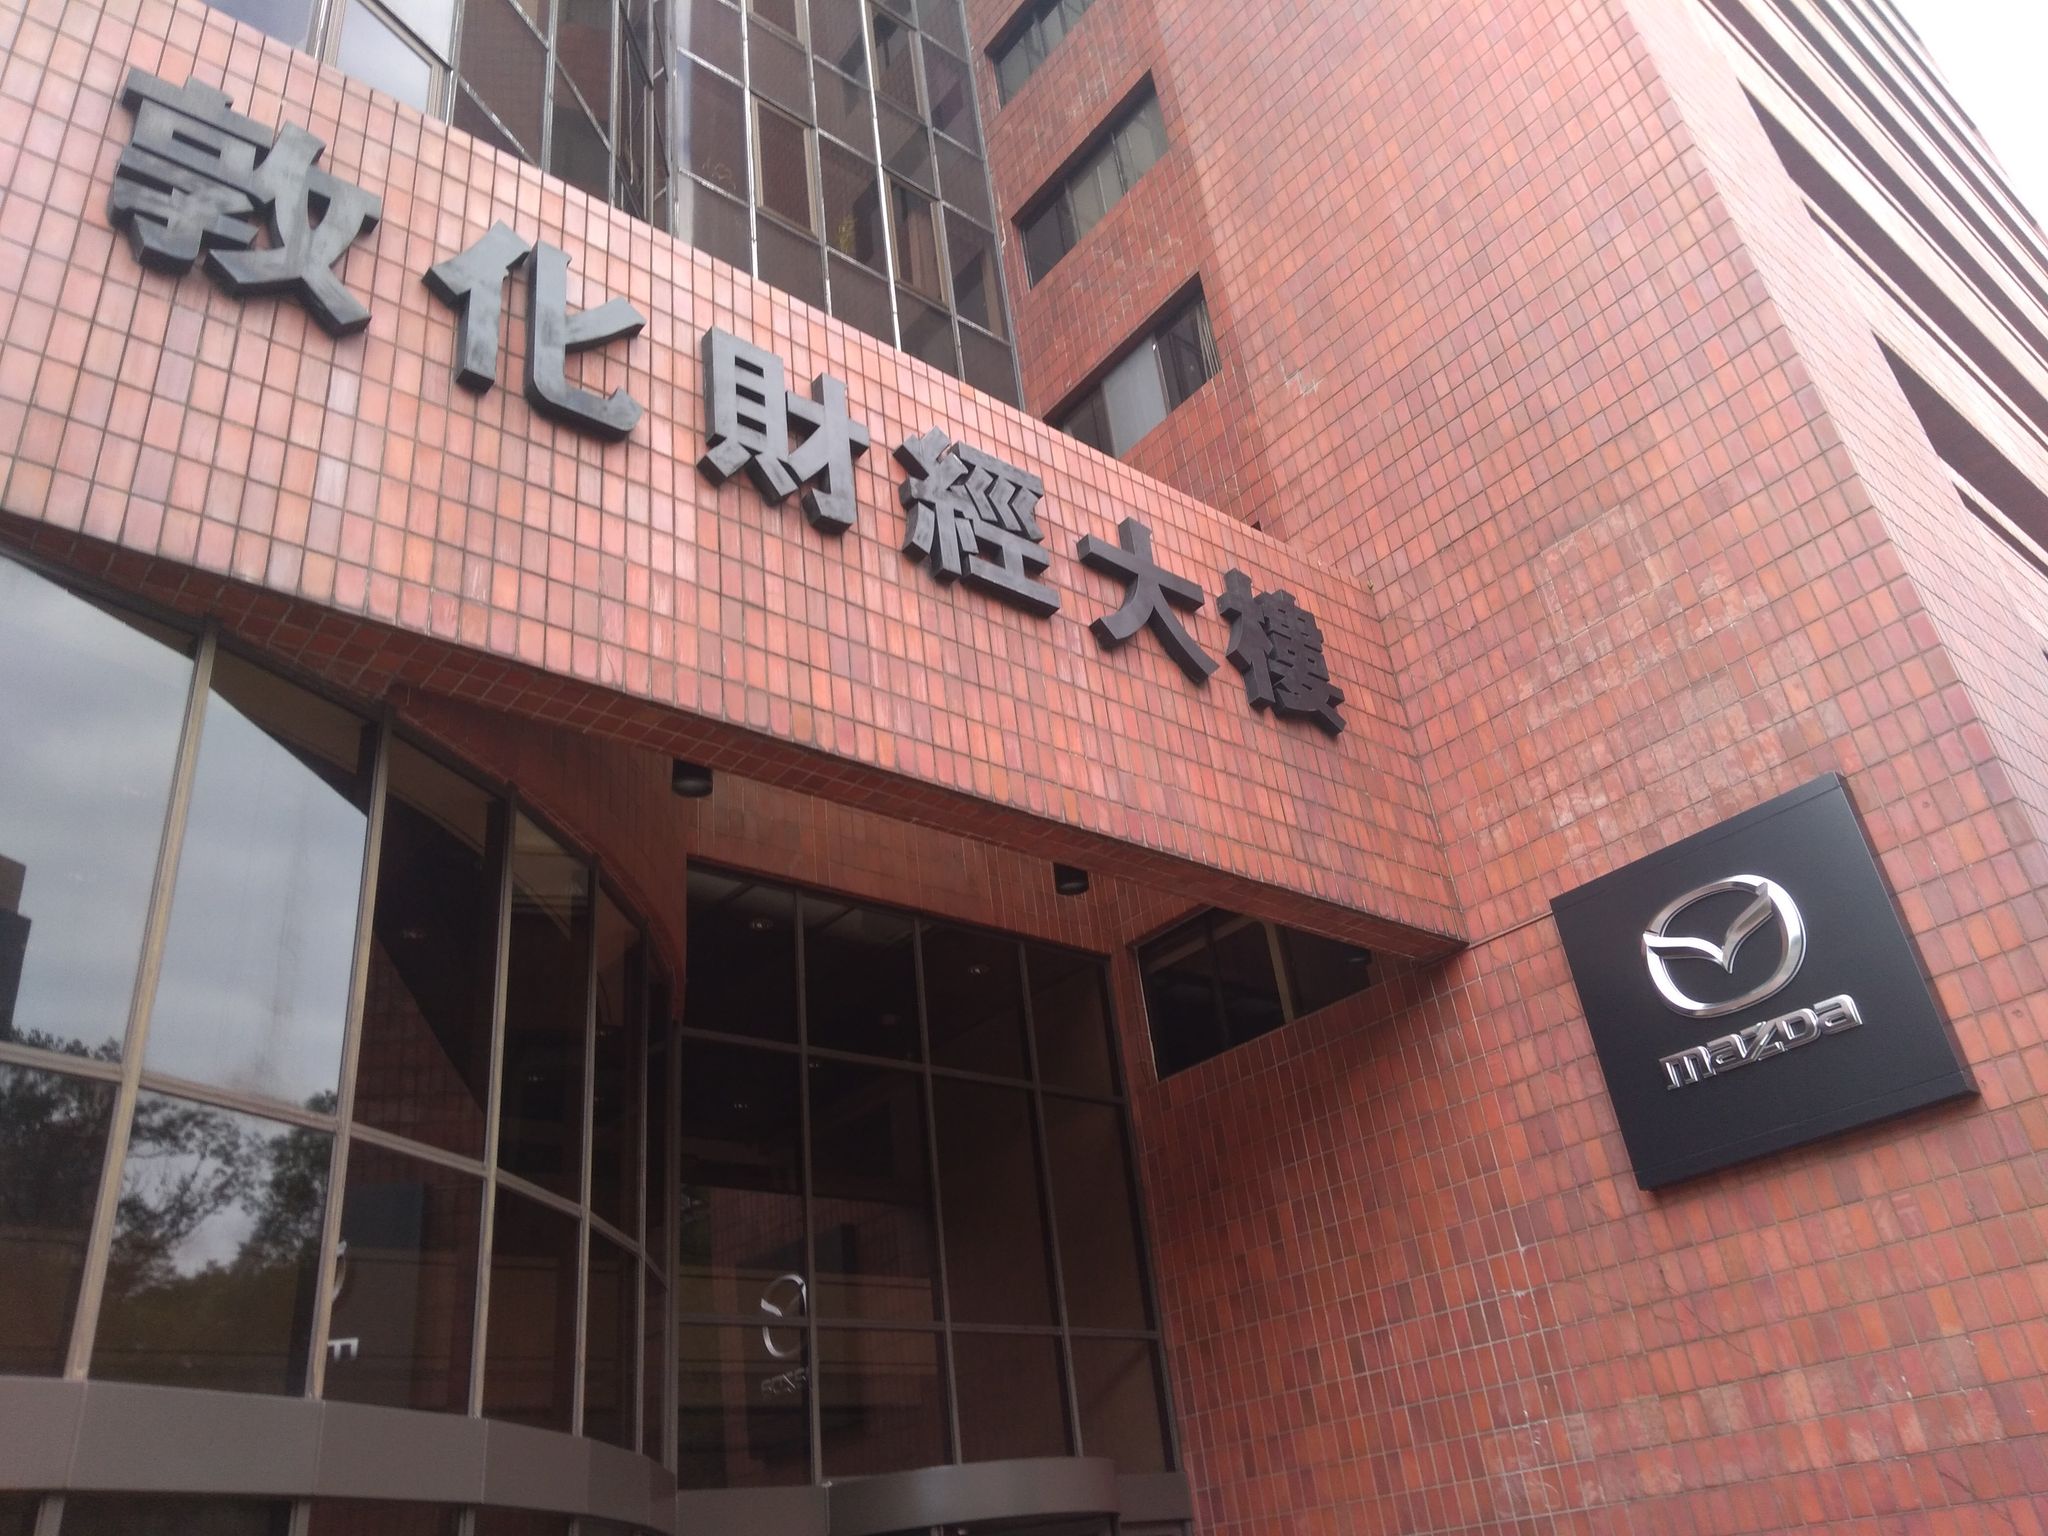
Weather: snowy
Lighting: day
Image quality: good
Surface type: walking surface
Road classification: footway
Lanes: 2
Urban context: urban centre
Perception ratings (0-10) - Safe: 3.82, Lively: 8.69, Beautiful: 7.84, Boring: 4.41, Depressing: 4.77, Wealthy: 6